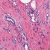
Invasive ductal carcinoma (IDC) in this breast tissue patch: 0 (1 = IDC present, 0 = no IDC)